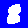
Digit: 8